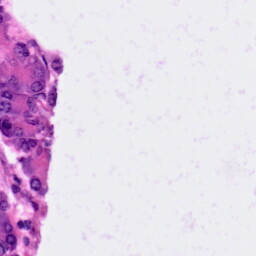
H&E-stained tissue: Pancreatic